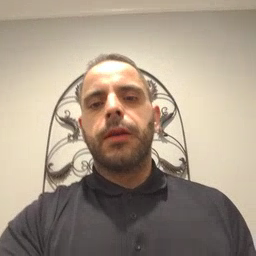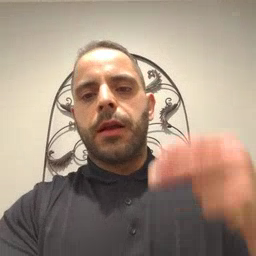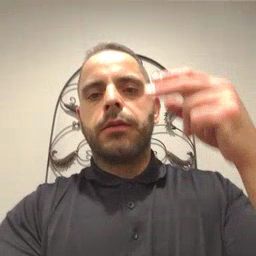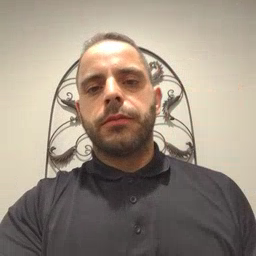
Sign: high